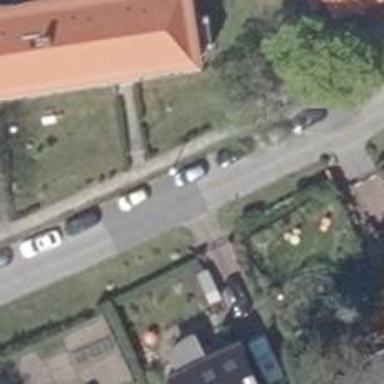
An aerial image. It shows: Residential road with sidewalk on the left.